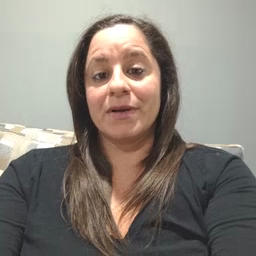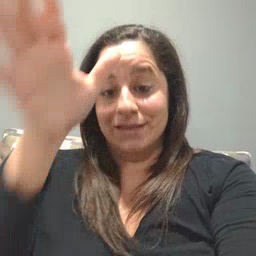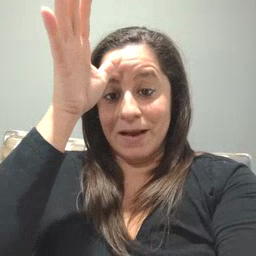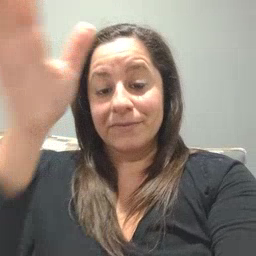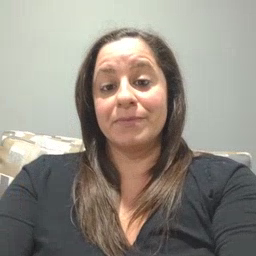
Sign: dad